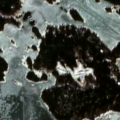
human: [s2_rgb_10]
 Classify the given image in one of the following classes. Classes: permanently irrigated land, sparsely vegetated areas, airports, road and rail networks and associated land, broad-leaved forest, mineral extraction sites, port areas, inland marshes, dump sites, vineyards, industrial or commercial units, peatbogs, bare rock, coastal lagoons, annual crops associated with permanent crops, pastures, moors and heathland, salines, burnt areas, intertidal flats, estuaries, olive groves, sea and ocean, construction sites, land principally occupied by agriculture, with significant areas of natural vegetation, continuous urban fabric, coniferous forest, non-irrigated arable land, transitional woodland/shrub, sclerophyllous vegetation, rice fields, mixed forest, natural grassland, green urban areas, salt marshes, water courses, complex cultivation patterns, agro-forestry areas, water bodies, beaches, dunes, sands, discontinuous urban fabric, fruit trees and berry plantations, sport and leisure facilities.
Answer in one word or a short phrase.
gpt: coniferous forest, mixed forest, sea and ocean